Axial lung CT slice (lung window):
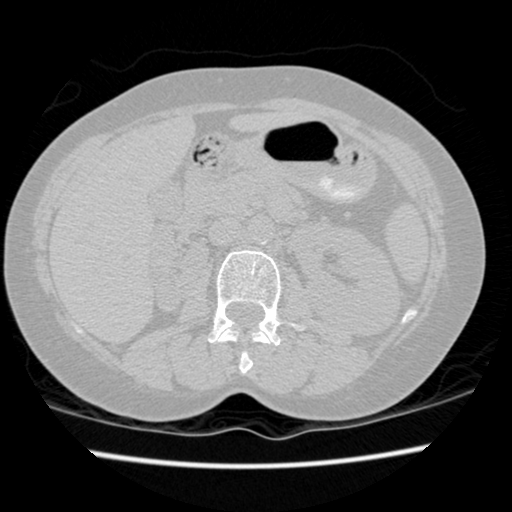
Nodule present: no